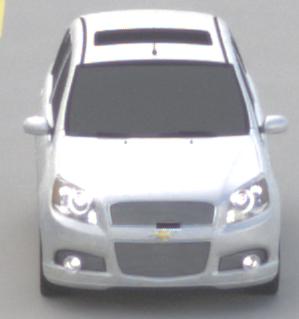
Make: Chevrolet
Model: Aveo 1.2
Detailed model: Aveo
Model produced from: 2008/06
Model produced until: 2011/01
Doors: 3
Color: white
Road condition: dry road
Daytime: morning or afternoon
Contrast: low contrast